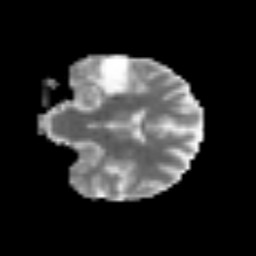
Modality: MD
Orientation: coronal
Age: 59
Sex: female
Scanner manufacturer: siemens
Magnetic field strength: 3 T
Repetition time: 3.2 s
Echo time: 0.081 s